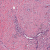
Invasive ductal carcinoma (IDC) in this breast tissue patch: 0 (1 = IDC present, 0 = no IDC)